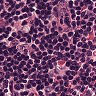
Metastatic tissue present: no